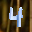
Label: 4